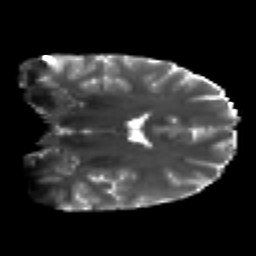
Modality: T2w
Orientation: coronal
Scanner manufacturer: ge
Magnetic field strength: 3 T
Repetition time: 7.98 s
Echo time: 0.0701 s